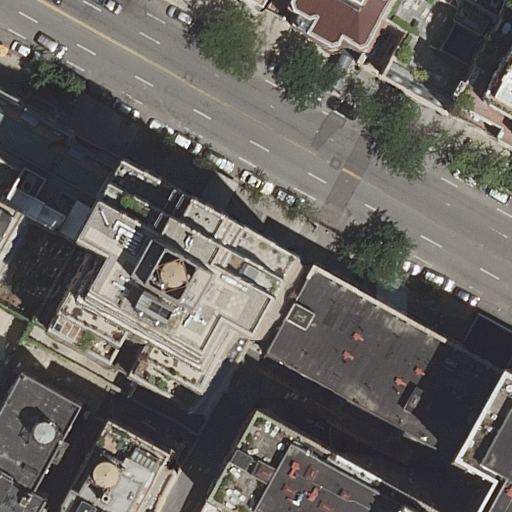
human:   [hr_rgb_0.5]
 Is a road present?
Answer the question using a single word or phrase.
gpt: yes

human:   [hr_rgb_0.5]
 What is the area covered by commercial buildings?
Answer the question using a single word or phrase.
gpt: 0m2

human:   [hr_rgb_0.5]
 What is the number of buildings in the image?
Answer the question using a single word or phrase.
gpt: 10

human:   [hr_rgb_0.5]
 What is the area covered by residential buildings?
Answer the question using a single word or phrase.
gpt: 6053m2

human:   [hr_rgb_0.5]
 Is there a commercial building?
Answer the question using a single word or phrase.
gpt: no

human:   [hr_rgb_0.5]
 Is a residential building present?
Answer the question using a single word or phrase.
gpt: yes

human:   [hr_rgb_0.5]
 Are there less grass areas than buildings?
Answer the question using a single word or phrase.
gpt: yes

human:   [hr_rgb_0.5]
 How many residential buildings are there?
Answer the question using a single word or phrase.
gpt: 10

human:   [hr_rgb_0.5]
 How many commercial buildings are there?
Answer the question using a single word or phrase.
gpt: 0

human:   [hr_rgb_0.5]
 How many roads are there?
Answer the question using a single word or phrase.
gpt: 1

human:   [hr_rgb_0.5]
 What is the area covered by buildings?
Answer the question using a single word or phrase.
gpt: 6053m2

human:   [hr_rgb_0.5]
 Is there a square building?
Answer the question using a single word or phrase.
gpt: no

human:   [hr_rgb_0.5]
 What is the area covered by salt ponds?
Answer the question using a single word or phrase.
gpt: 0m2

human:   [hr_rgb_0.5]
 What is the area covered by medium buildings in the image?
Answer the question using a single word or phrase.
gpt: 1437m2

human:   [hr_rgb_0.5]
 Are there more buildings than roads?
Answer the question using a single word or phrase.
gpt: yes

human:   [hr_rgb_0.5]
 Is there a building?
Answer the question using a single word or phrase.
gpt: yes

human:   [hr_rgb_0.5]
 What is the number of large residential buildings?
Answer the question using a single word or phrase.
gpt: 4

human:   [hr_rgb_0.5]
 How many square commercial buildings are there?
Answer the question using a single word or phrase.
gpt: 0

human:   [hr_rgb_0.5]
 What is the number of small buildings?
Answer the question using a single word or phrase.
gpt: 1

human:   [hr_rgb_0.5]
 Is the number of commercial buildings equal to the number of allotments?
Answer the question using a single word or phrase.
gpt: yes

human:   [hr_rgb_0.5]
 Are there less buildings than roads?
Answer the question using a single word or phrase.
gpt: no

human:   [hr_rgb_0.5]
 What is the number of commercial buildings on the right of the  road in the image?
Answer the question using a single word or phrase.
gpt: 0

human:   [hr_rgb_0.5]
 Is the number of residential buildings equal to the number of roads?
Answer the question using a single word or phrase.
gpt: no

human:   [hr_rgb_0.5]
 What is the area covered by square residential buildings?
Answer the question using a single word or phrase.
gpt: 0m2

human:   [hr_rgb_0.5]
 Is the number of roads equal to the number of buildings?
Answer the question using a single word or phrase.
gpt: no

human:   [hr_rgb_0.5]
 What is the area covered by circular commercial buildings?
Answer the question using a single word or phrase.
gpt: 0m2

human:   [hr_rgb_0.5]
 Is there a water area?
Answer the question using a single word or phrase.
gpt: no

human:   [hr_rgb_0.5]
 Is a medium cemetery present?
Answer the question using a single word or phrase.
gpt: no

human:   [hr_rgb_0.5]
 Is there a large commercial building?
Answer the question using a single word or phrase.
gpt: no

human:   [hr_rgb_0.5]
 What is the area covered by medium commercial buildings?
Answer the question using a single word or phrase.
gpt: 0m2

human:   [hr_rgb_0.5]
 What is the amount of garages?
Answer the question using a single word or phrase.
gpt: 0

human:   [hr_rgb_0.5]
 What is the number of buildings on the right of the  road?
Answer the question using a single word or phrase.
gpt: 4

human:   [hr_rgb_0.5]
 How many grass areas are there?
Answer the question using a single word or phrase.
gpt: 0

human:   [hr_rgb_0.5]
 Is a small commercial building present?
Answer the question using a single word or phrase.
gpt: no

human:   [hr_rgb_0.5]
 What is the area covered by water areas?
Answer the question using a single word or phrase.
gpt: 0m2

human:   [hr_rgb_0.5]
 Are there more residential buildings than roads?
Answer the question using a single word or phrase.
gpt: yes

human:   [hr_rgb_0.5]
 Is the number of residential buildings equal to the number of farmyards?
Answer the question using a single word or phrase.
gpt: no

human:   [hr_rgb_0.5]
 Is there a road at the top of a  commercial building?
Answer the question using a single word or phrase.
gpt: no

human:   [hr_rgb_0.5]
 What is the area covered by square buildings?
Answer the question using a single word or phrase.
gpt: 0m2

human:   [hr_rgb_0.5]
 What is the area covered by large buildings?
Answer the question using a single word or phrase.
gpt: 4616m2

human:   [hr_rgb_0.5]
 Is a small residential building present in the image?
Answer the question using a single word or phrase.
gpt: yes

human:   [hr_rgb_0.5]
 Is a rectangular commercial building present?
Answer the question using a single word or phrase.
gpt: no

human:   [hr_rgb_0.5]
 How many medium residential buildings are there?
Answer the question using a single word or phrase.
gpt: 5

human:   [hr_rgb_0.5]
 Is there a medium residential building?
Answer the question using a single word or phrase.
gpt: yes

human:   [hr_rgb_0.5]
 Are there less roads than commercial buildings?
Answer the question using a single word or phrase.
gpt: no

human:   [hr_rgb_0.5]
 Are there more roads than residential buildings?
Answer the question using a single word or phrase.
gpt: no

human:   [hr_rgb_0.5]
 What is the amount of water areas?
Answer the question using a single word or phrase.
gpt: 0

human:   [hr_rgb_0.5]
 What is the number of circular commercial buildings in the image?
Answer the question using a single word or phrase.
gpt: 0

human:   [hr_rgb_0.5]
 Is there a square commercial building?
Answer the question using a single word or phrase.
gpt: no

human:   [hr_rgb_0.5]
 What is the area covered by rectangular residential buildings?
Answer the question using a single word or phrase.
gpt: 1495m2

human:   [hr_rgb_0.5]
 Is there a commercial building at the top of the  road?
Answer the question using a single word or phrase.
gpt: no

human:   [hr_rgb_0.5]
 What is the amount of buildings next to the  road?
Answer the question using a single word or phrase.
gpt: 10

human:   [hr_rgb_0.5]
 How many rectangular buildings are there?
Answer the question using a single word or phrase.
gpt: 5

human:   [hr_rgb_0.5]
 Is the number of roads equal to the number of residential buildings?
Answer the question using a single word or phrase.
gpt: no

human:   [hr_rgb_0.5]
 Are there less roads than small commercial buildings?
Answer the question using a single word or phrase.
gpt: no

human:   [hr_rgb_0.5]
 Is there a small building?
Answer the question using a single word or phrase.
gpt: yes

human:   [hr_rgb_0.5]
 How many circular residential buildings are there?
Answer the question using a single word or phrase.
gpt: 0

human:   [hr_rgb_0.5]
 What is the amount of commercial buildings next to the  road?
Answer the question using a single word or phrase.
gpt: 0

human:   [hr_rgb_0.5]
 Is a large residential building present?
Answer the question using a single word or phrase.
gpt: yes

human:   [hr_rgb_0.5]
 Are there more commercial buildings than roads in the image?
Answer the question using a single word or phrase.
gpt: no

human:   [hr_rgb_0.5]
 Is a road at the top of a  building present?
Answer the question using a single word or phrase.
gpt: yes

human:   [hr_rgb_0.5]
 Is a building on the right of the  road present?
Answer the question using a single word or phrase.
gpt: yes

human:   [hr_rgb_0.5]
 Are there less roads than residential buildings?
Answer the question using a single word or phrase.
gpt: yes

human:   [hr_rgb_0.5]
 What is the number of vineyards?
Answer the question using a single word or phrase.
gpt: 0